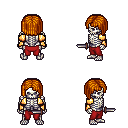
a pixel art fantasy rpg character, male body template, skeleton, gold arm armor, red pants, dark blonde pageboy hairstyle, dagger, four views (front, back, left, right), 2x2 character sprite sheet, small pixel art, hard edges, no anti-aliasing